Field crop: maize
Growth stage: 2
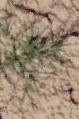
Species: salsola